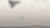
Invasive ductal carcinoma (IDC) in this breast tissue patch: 0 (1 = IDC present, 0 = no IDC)